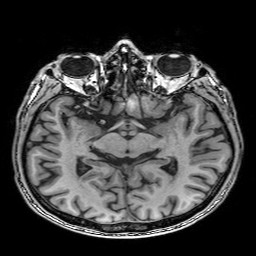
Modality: T1w
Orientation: coronal
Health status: healthy
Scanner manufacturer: philips
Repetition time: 0.00767 s
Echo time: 0.00352 s